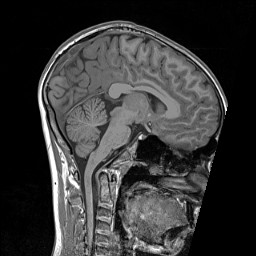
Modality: T1w
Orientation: sagittal
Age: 12
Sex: male
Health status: ill